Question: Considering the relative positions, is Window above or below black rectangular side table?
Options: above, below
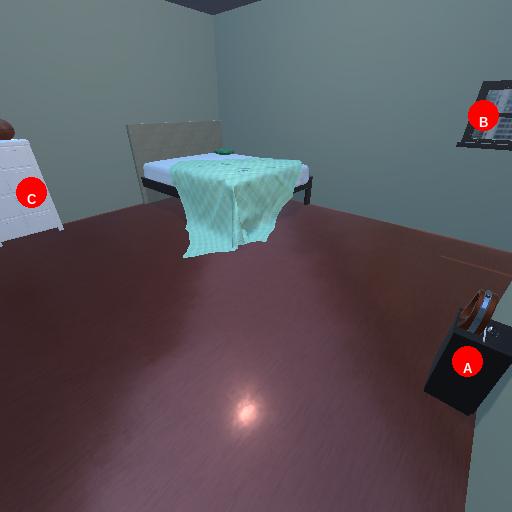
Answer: above